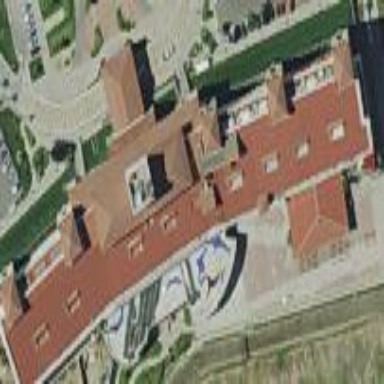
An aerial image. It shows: Building that serves as casino.